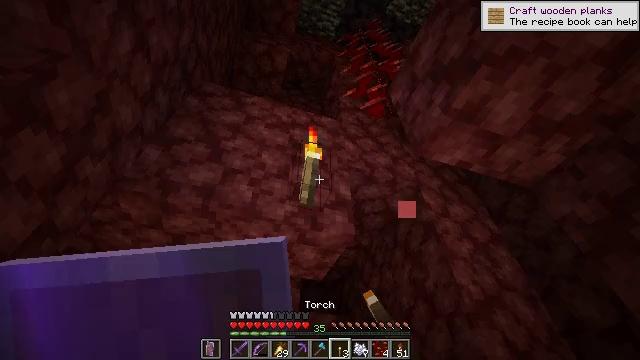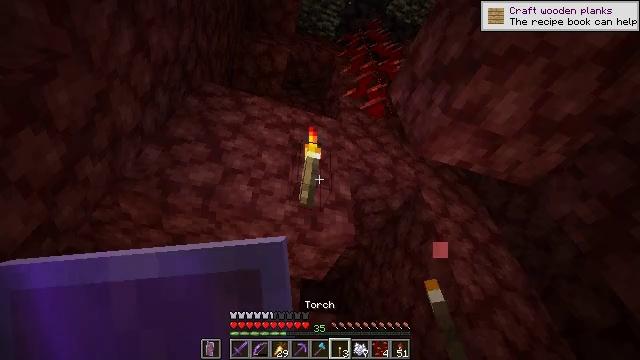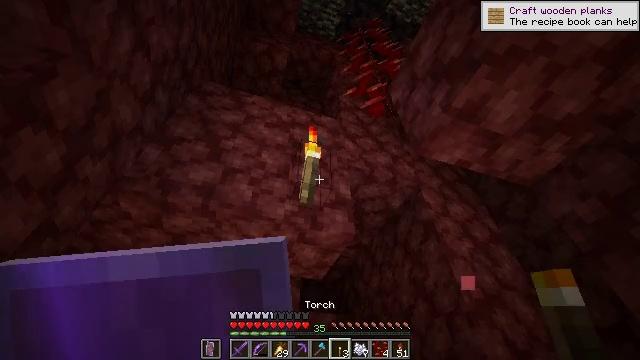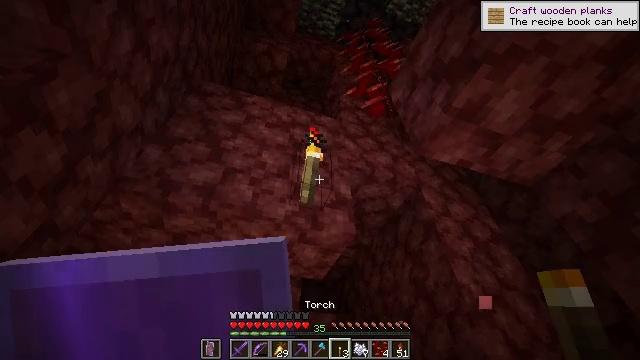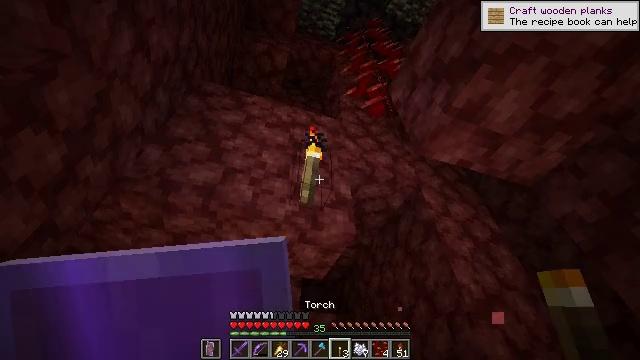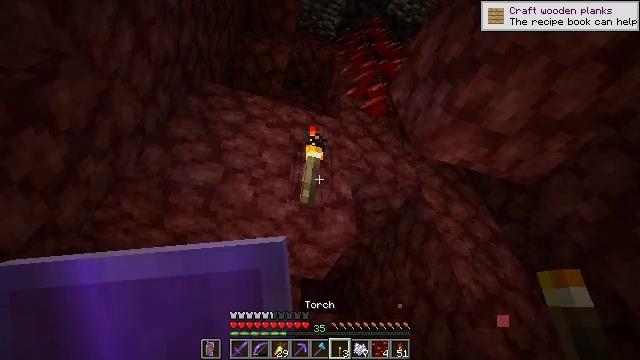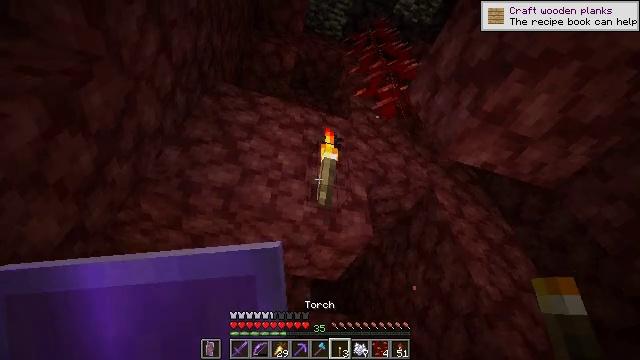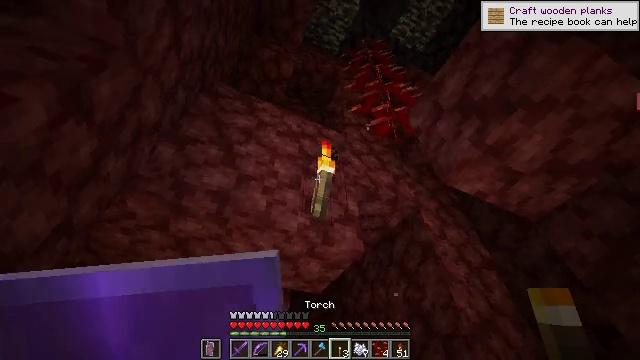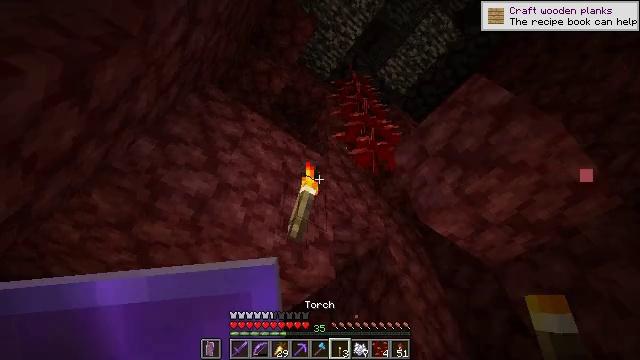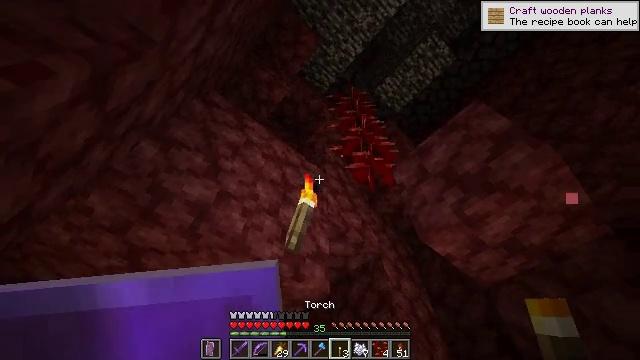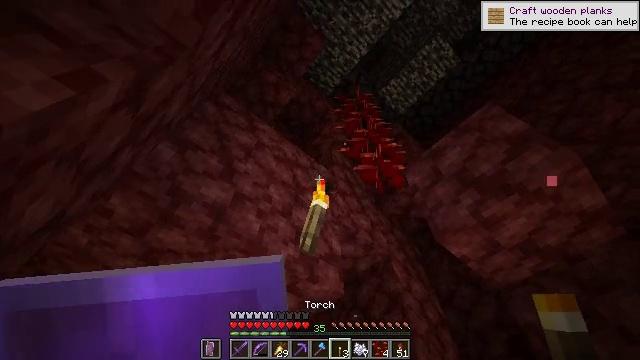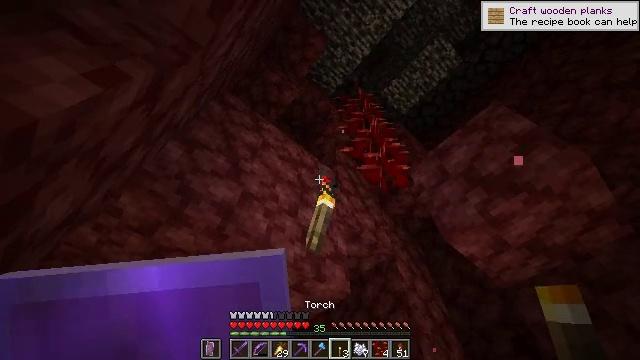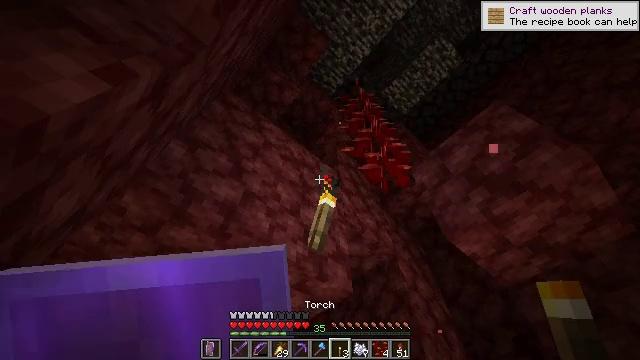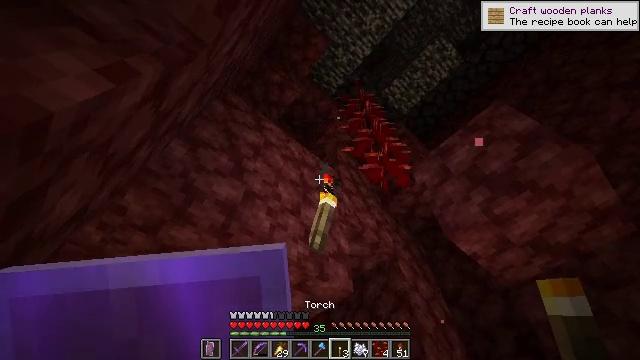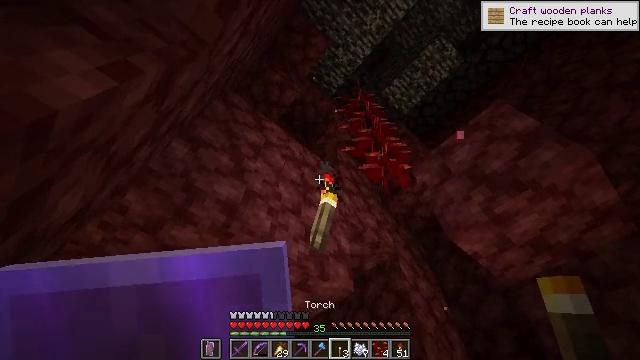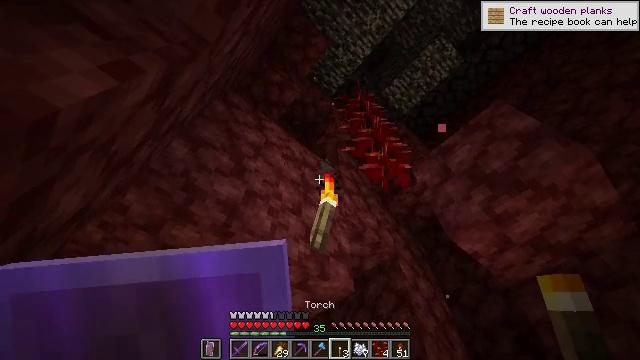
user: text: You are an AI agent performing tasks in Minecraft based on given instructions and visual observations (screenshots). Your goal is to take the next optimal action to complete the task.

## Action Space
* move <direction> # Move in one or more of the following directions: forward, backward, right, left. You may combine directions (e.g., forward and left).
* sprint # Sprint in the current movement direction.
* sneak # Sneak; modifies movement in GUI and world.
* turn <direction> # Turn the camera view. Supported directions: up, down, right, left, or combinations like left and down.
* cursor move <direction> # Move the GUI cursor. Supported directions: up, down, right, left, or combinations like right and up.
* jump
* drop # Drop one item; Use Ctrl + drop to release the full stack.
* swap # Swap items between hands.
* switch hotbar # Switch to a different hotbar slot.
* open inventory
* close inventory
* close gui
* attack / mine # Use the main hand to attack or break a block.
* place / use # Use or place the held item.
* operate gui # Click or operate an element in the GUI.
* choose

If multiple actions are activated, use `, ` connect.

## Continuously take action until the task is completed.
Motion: motion action
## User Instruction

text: Collect netherrack in the Nether.
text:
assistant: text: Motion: no_op
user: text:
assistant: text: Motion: no_op
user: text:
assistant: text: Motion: no_op
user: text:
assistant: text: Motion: no_op
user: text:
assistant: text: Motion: move left
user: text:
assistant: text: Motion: move left
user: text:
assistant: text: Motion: move left, turn right and up
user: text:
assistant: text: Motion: move left, turn right and up
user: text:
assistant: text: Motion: turn right and up
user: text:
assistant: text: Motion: no_op
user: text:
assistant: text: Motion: no_op
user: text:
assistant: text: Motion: no_op
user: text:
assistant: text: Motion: no_op
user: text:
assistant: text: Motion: no_op
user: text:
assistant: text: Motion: no_op
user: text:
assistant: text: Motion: no_op
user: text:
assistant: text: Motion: no_op
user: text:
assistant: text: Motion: move forward
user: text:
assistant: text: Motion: move forward
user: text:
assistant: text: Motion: move forward
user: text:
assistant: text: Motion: no_op
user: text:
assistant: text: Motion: no_op
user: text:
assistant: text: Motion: no_op
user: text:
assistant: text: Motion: no_op
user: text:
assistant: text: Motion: no_op
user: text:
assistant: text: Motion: turn right and up
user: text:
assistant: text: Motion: turn right and up
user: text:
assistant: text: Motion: turn right
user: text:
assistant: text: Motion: turn right
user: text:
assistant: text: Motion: no_op